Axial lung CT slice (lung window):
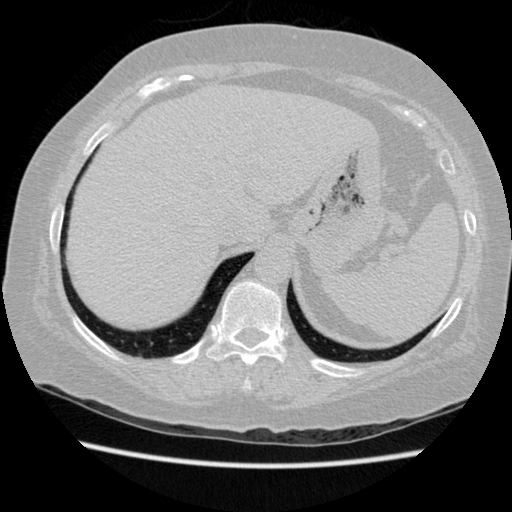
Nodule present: no